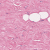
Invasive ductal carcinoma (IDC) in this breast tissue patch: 0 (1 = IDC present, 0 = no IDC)